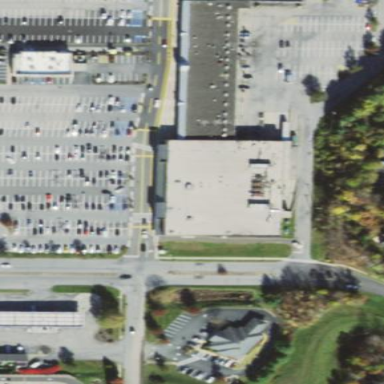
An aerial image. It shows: Supermarket building.